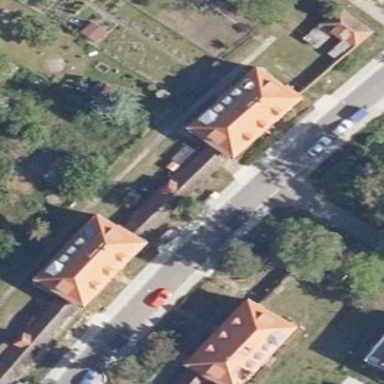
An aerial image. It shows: Gabled shed with red roof.